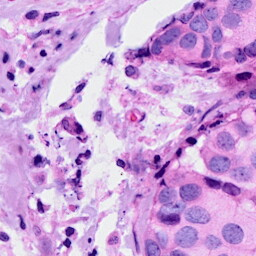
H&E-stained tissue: Breast